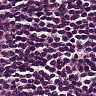
Metastatic tissue present: no